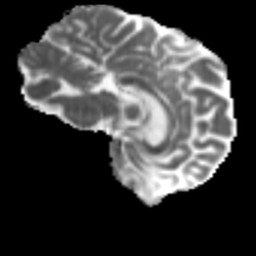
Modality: MD
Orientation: sagittal
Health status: ill
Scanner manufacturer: siemens
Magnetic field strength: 3 T
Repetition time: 6.8 s
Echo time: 0.097 s